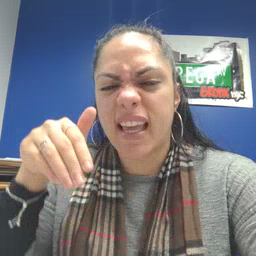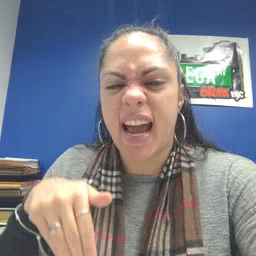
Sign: night